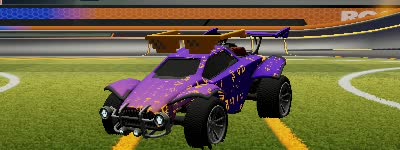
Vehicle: octane